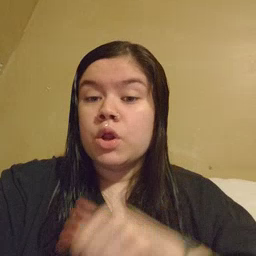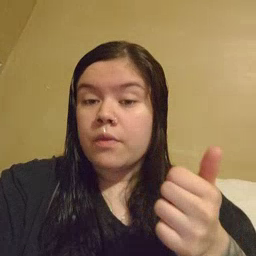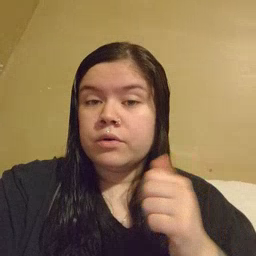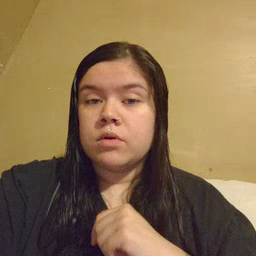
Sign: another